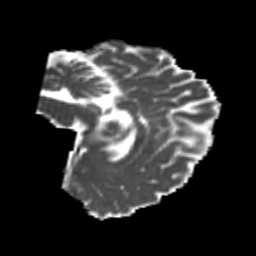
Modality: MD
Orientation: sagittal
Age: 25
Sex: female
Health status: healthy
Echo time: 0.074 s